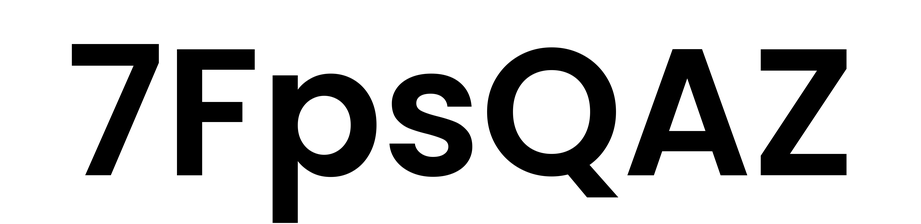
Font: Poppins-SemiBold